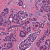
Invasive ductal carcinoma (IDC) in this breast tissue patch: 1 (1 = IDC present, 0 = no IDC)